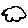
Label: cloud